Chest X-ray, PA view. Patient: 37 years old, sex M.
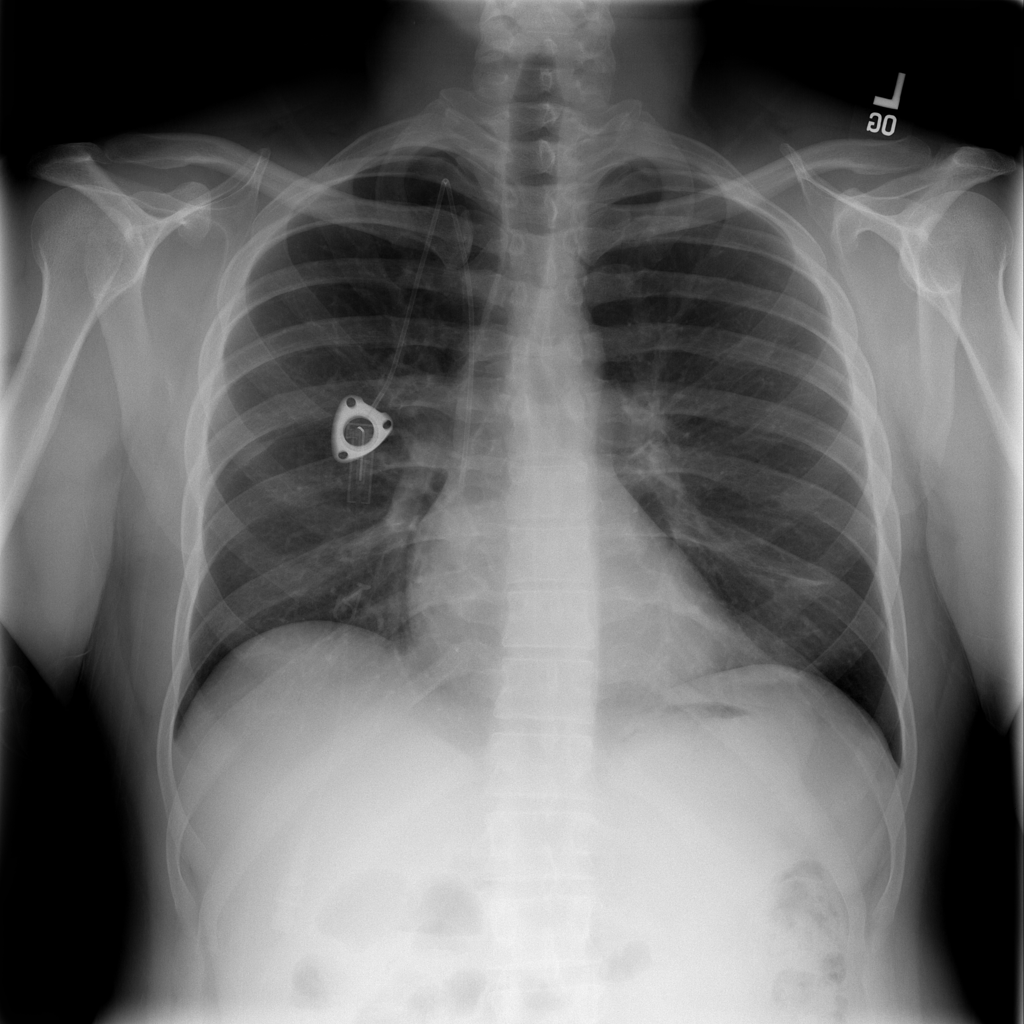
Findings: Atelectasis